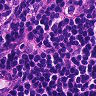
Metastatic tissue present: no